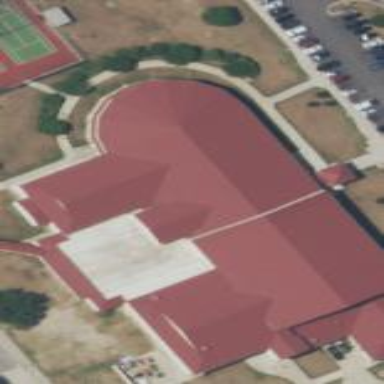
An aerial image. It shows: Fitness center building.